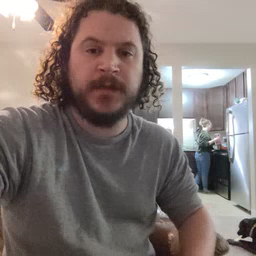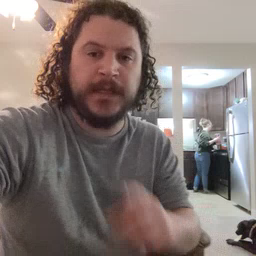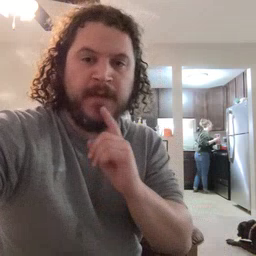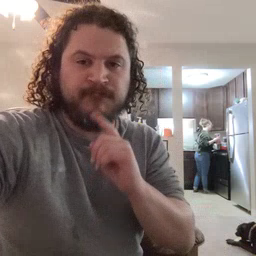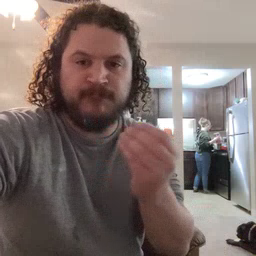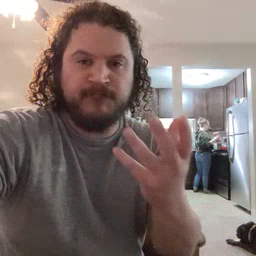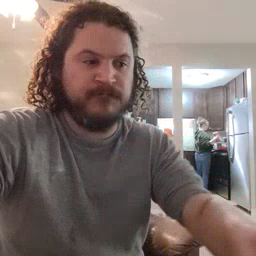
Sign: lamp